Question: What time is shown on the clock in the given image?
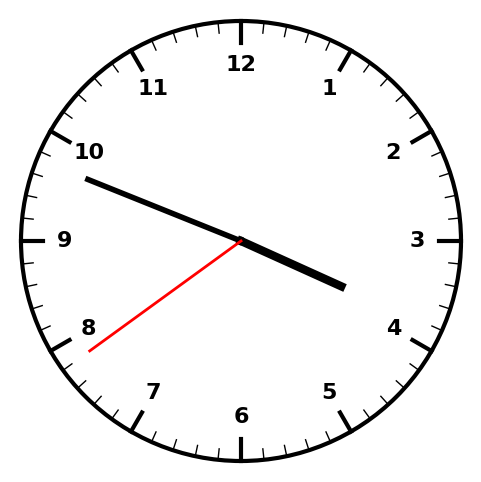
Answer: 03:48:39